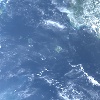
Label: water